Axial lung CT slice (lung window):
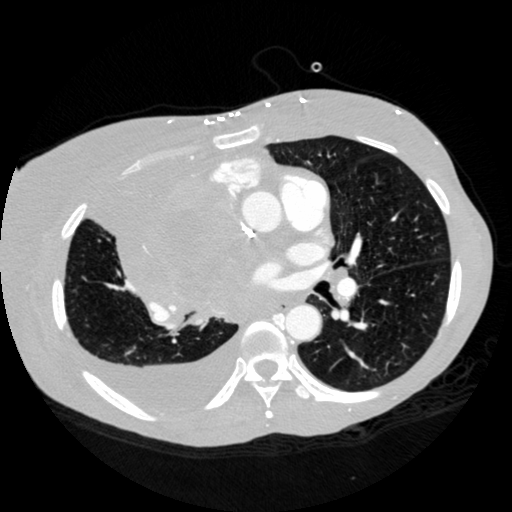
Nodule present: no